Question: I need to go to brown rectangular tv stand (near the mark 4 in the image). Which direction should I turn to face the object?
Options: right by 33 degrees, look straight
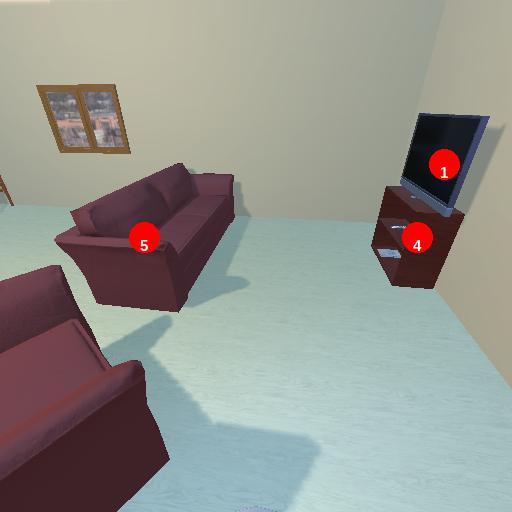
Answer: right by 33 degrees